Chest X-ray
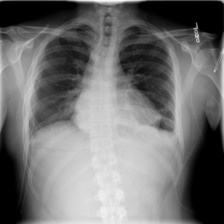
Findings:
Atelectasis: negative
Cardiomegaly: negative
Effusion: negative
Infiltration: negative
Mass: negative
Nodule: negative
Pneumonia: negative
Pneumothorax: negative
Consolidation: negative
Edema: negative
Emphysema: negative
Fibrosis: negative
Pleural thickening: negative
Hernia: negative